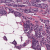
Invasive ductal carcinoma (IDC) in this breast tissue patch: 1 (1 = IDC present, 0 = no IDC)